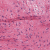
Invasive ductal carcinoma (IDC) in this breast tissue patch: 0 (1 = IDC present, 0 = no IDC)